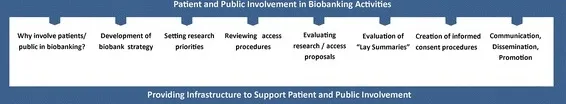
Potential roles, supportive infrastructures and likely outcomes of PPI in biobanking activities. Adapted with permission from TwoCan Associates.
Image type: chart (chart)